Current action and preconditions to check: trajectory_clear

Your task: For each precondition in the list above, predict whether it will hold at this action.

Consider the current scene as observed from the mobile robot's camera, and analyze the predicted future states of all dynamic agents (e.g., people, animals, vehicles, or any moving entities) within the NEXT SECOND.

IMPORTANT: Only answer "very likely" if you are absolutely certain—based on strong, clear evidence—that a dynamic agent will violate the precondition in the predicted future state. Do NOT answer "very likely" for unlikely, ambiguous, or low-probability risks.

Ask yourself for each precondition: Is there a high probability, with clear and convincing evidence, that the predicted future states of any dynamic agent will interfere with the predicted future state of the currently executing action within the NEXT SECOND, causing that precondition to fail?

Assess the risk level based on these predictions. Use "likely" or "very likely" if motions create a clear risk of interference.

Use "neutral" or "improbable" if agents are nearby but their predicted paths are clearly diverging or non-conflicting.

Failure Risk Categories: "very improbable", "improbable", "neutral", "likely", "very likely"

Answer Format: Output ONLY the probability_of_failure value from these categories: "very improbable", "improbable", "neutral", "likely", "very likely"

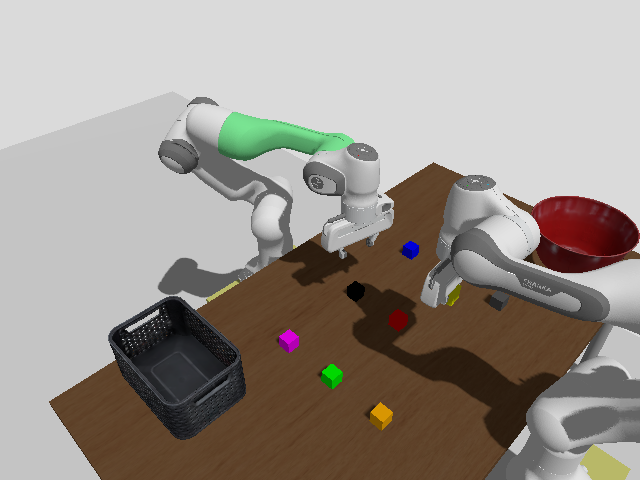

Answer: improbable